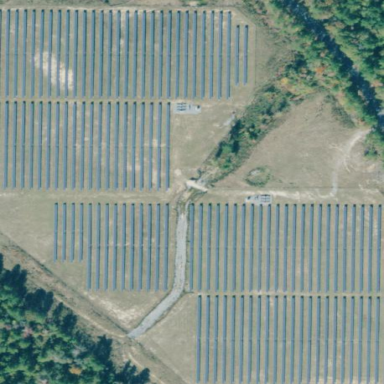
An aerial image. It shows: Solar power plant enclosed by fence.